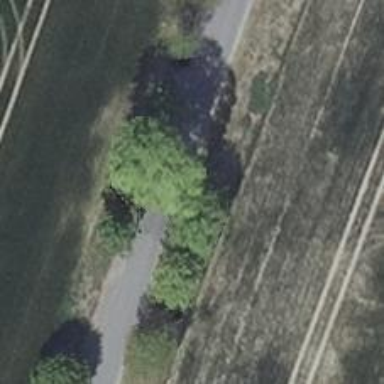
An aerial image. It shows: Row of deciduous broadleaved trees.